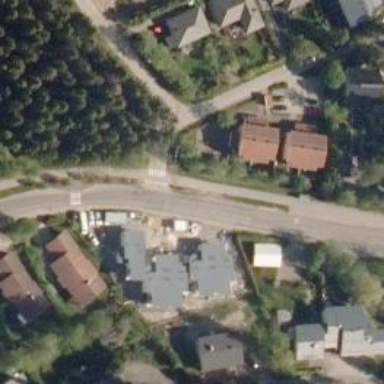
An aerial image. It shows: Crossing road.